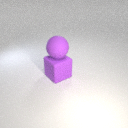
large purple rubber cube below large purple rubber sphere